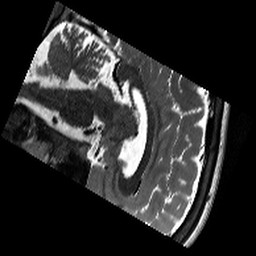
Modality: T2w
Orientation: sagittal
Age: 22
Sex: male
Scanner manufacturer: siemens
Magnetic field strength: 3 T
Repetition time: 11.39 s
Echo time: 0.09 s